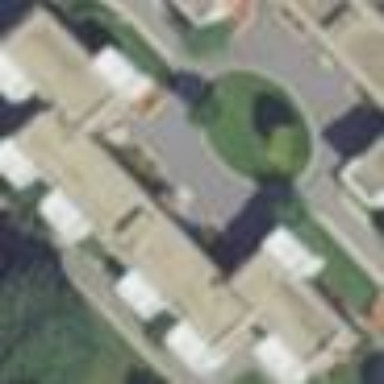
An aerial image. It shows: View of apartment building.